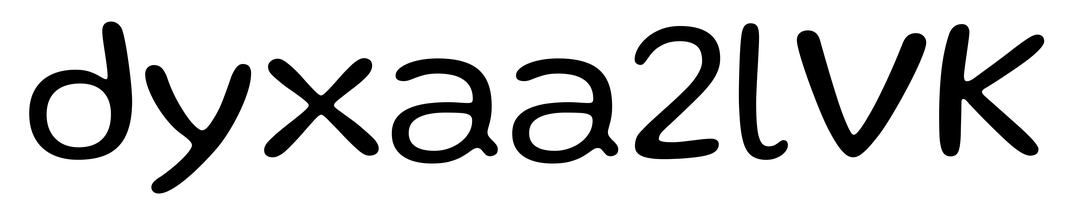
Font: Gluten_Light